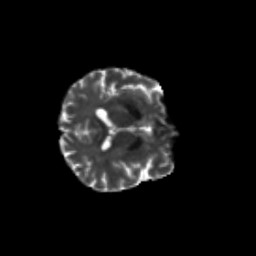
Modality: T2w
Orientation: axial
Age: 56
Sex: male
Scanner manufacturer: siemens
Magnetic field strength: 3 T
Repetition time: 4.71 s
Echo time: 0.0906 s